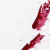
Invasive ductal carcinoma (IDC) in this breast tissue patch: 0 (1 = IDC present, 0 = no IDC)